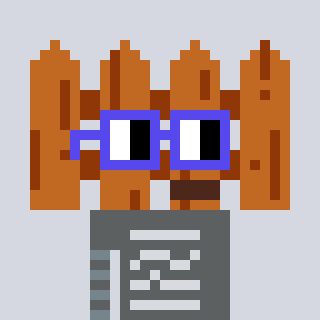
a pixel art character with square blue glasses, a fence-shaped head and a gunk-colored body on a cool background